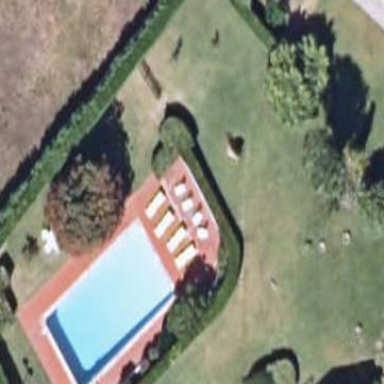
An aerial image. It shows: Swimming pool located in leisure land.